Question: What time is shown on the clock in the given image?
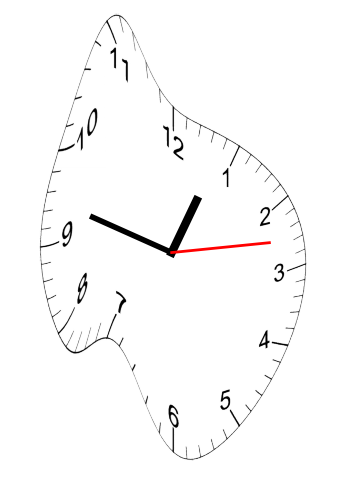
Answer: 12:47:13